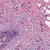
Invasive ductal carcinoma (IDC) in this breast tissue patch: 1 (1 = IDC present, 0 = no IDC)